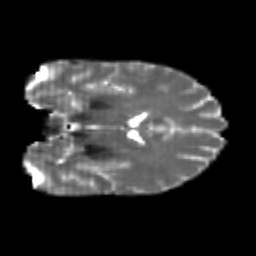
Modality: T2w
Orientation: coronal
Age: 25
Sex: male
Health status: healthy
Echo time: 0.074 s